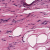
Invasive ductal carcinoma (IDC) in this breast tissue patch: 0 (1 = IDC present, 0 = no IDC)